Question: I am trying to determine whether an input string contains "n't" or "not".
For example, if the input were:
'''
let part = "Hi, I can't be found!"
'''
I want to find the presence of the negation.
I have tried input.contains, .range, and NSRegularExpression. All of these succeed in finding "not", but fail to find "n't". I have tried escaping the character as well.
'''
'//REGEX:
let negationPattern = "(?:n't|[Nn]ot)"
do {
let regex = try NSRegularExpression(pattern: negationPattern)
let results = regex.matches(in: text,range: NSRange(part.startIndex..., in: part))
print("results are \(results)")
negation = (results.count > 0)
} catch let error {
print("invalid regex: \(error.localizedDescription)")
}
//.CONTAINS
if part.contains("not") || part.contains("n't"){
print("negation present in part")
negation = true
}
//.RANGE (showing .regex option; also tried without)
if part.lowercased().range(of:"not", options: .regularExpression) != nil || part.lowercased().range(of:"n't", options: .regularExpression) != nil {
print("negation present in part")
negation = true
}
'''
Here is a picture:

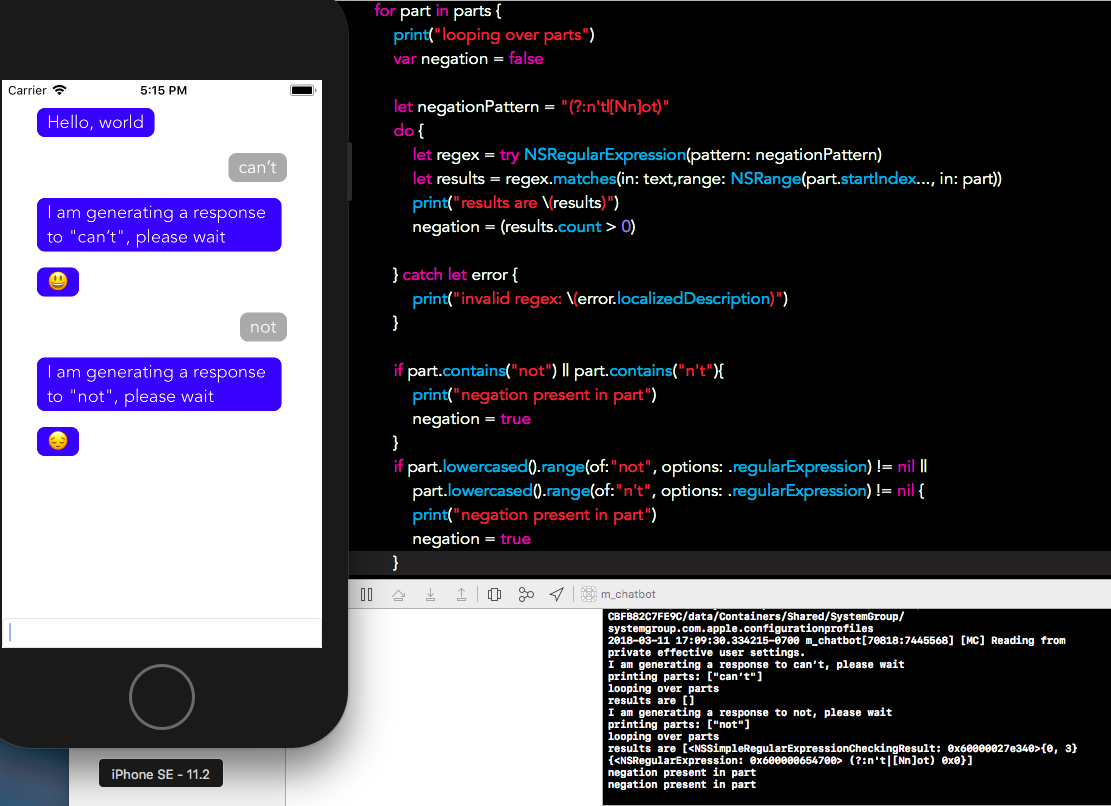
Answer: This is a bit tricky, and the screenshot is actually what gives it away: your regex pattern has a plain single quote in it, but the input text has a "smart" or "curly" apostrophe in it. The difference is subtle:
- -
Lots of text fields will automatically replace regular single quotes with "smart" apostrophes when they think it's appropriate. Your regex, however, only matches the plain single quote, as evidenced by this tiny test:
'''
func isNegation(input text: String) -> Bool {
let negationPattern = "(?:n't|[Nn]ot)"
let regex = try! NSRegularExpression(pattern: negationPattern)
let matches = regex.matches(in: text,range: NSRange(text.startIndex..., in: text))
return matches.count > 0
}
for input in ["not", "n't", "n't"] {
print(""\(input)" is negation: \(isNegation(input: input) ? "YES" : "NO")")
}
'''
This prints:
'''
"not" is negation: YES
"n't" is negation: YES
"n't" is negation: NO
'''
If you want to continue using a regex for this problem, you'll need to modify it to match this kind of punctuation character, and avoid assuming all your input text includes "plain" single quotes.